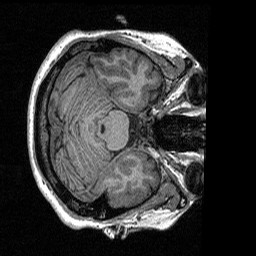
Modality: T1w
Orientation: axial
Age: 35
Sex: female
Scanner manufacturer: siemens
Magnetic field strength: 3 T
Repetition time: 2.3 s
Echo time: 0.00298 s